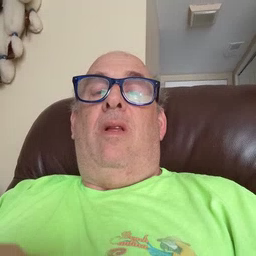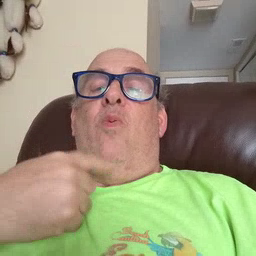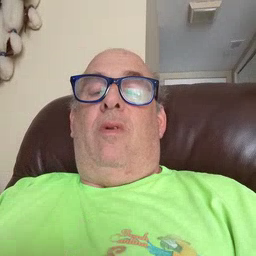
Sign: red